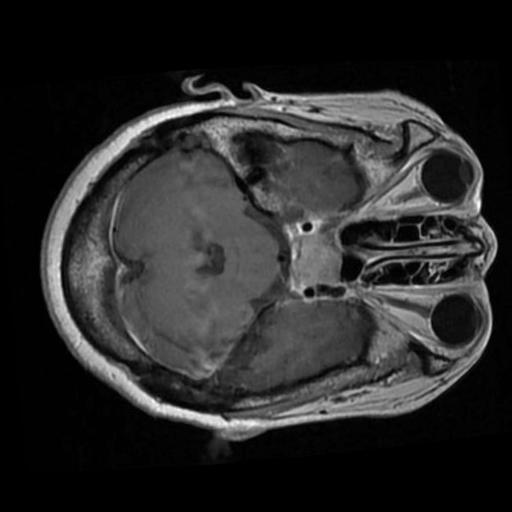
Label: brain_tumor